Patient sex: M
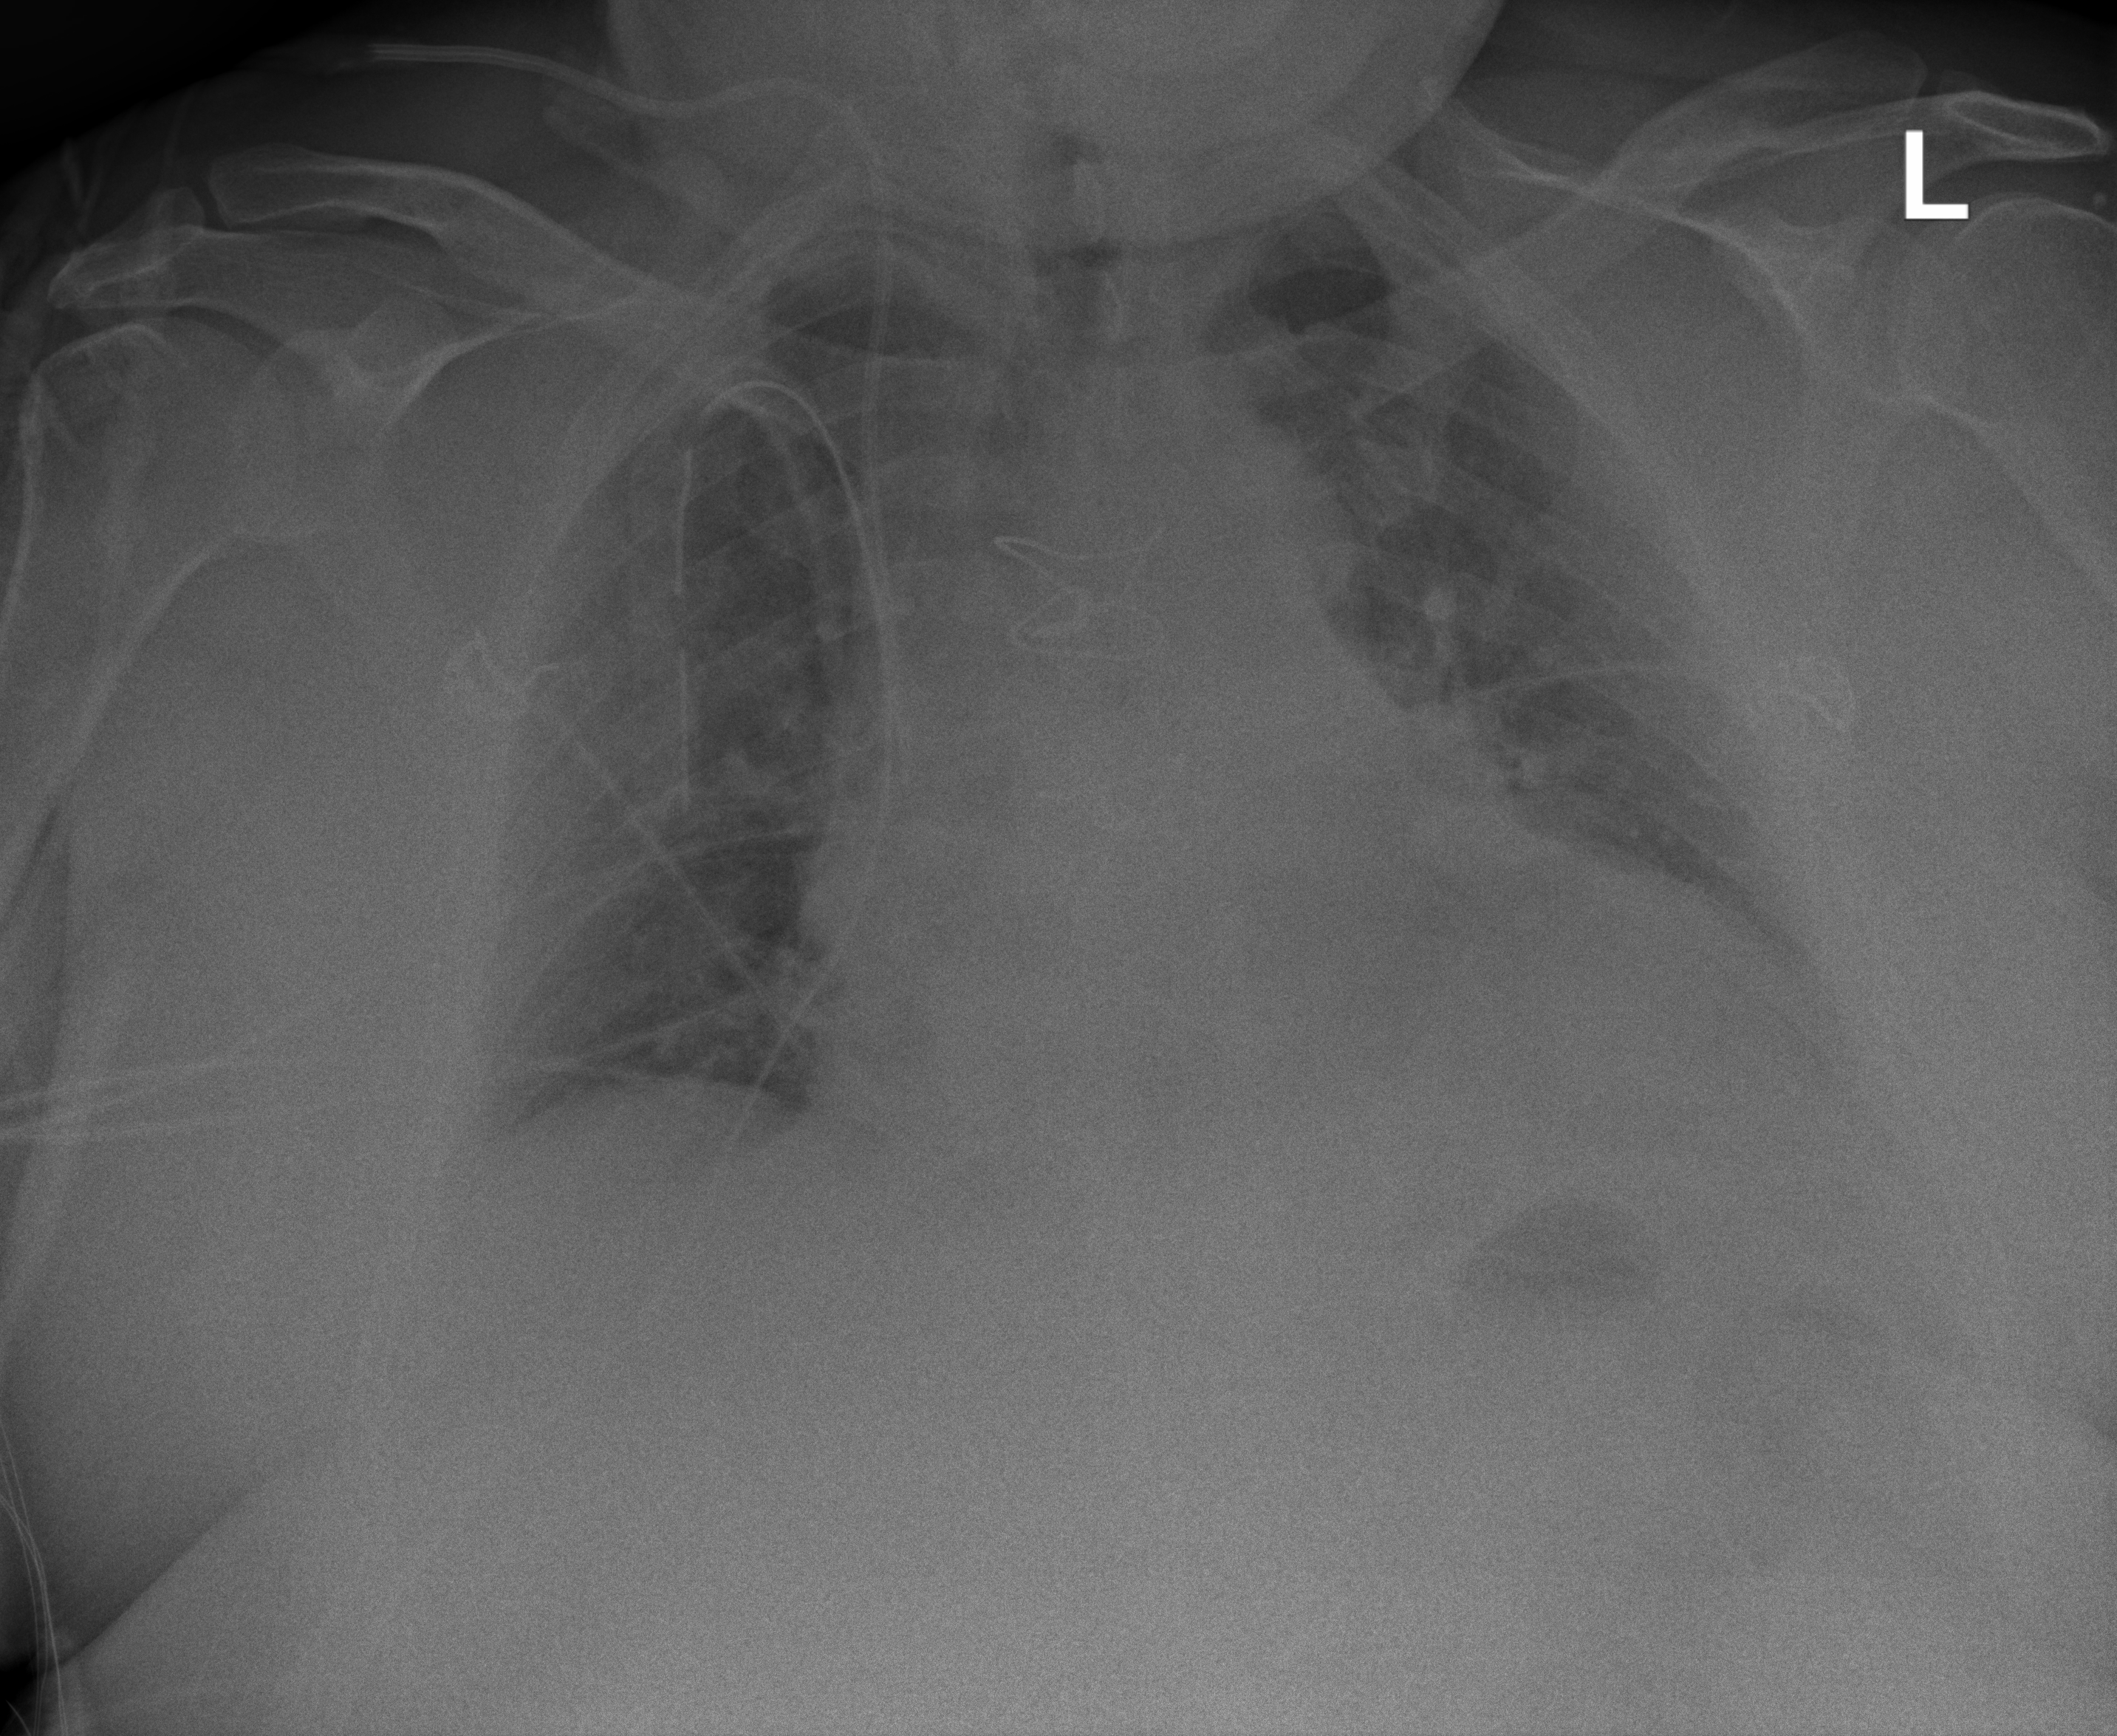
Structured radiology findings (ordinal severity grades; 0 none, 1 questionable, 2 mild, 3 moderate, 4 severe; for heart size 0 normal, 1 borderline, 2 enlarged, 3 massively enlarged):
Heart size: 2
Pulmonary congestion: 2
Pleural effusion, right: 1
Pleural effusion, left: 2
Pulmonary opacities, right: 0
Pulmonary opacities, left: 0
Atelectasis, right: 2
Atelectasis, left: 2